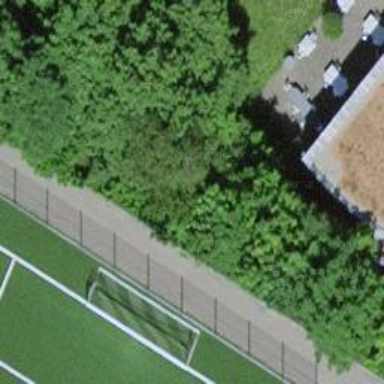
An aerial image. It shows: Chain-link fence is shown.